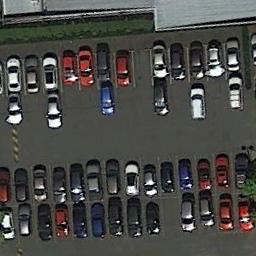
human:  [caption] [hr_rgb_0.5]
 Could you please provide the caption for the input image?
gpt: The parking lot has some cars arranged neatly in lines .

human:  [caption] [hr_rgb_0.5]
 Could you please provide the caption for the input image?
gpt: A quarter of the vehicles in the parking lot are red .

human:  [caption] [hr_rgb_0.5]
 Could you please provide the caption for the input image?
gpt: There are a lot of cars in the parking lot .

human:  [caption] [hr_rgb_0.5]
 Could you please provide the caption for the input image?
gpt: The parking lot is full of cars .

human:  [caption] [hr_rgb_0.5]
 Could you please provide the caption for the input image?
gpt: There are some cars on the parking lot .